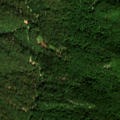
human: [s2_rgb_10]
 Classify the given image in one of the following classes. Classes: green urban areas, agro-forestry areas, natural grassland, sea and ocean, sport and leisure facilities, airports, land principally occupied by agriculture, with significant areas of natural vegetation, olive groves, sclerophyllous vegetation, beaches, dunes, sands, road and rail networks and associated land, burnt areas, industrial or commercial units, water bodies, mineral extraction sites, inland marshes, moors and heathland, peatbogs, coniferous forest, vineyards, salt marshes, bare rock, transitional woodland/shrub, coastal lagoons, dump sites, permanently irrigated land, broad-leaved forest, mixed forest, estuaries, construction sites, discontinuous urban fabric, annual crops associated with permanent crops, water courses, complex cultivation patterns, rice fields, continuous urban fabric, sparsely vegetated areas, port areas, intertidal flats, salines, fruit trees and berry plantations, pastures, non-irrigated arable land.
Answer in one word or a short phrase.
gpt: broad-leaved forest, mixed forest